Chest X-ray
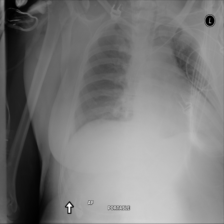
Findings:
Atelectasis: negative
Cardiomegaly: negative
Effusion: negative
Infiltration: negative
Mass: negative
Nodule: negative
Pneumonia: negative
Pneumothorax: negative
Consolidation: negative
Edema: negative
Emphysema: negative
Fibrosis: negative
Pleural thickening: negative
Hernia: negative